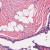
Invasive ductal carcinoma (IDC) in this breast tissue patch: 0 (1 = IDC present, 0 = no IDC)